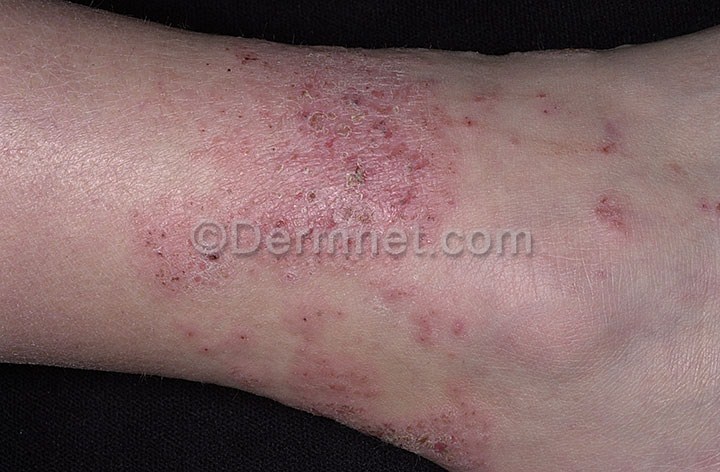
Disease: Atopic Dermatitis Photos